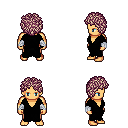
a pixel art fantasy rpg character, male body template, human, tanned skin, black robe, white pants, white blonde curly afro hairstyle, white cloth bandages, four views (front, back, left, right), 2x2 character sprite sheet, small pixel art, hard edges, no anti-aliasing